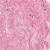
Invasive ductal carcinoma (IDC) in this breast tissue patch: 0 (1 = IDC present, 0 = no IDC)